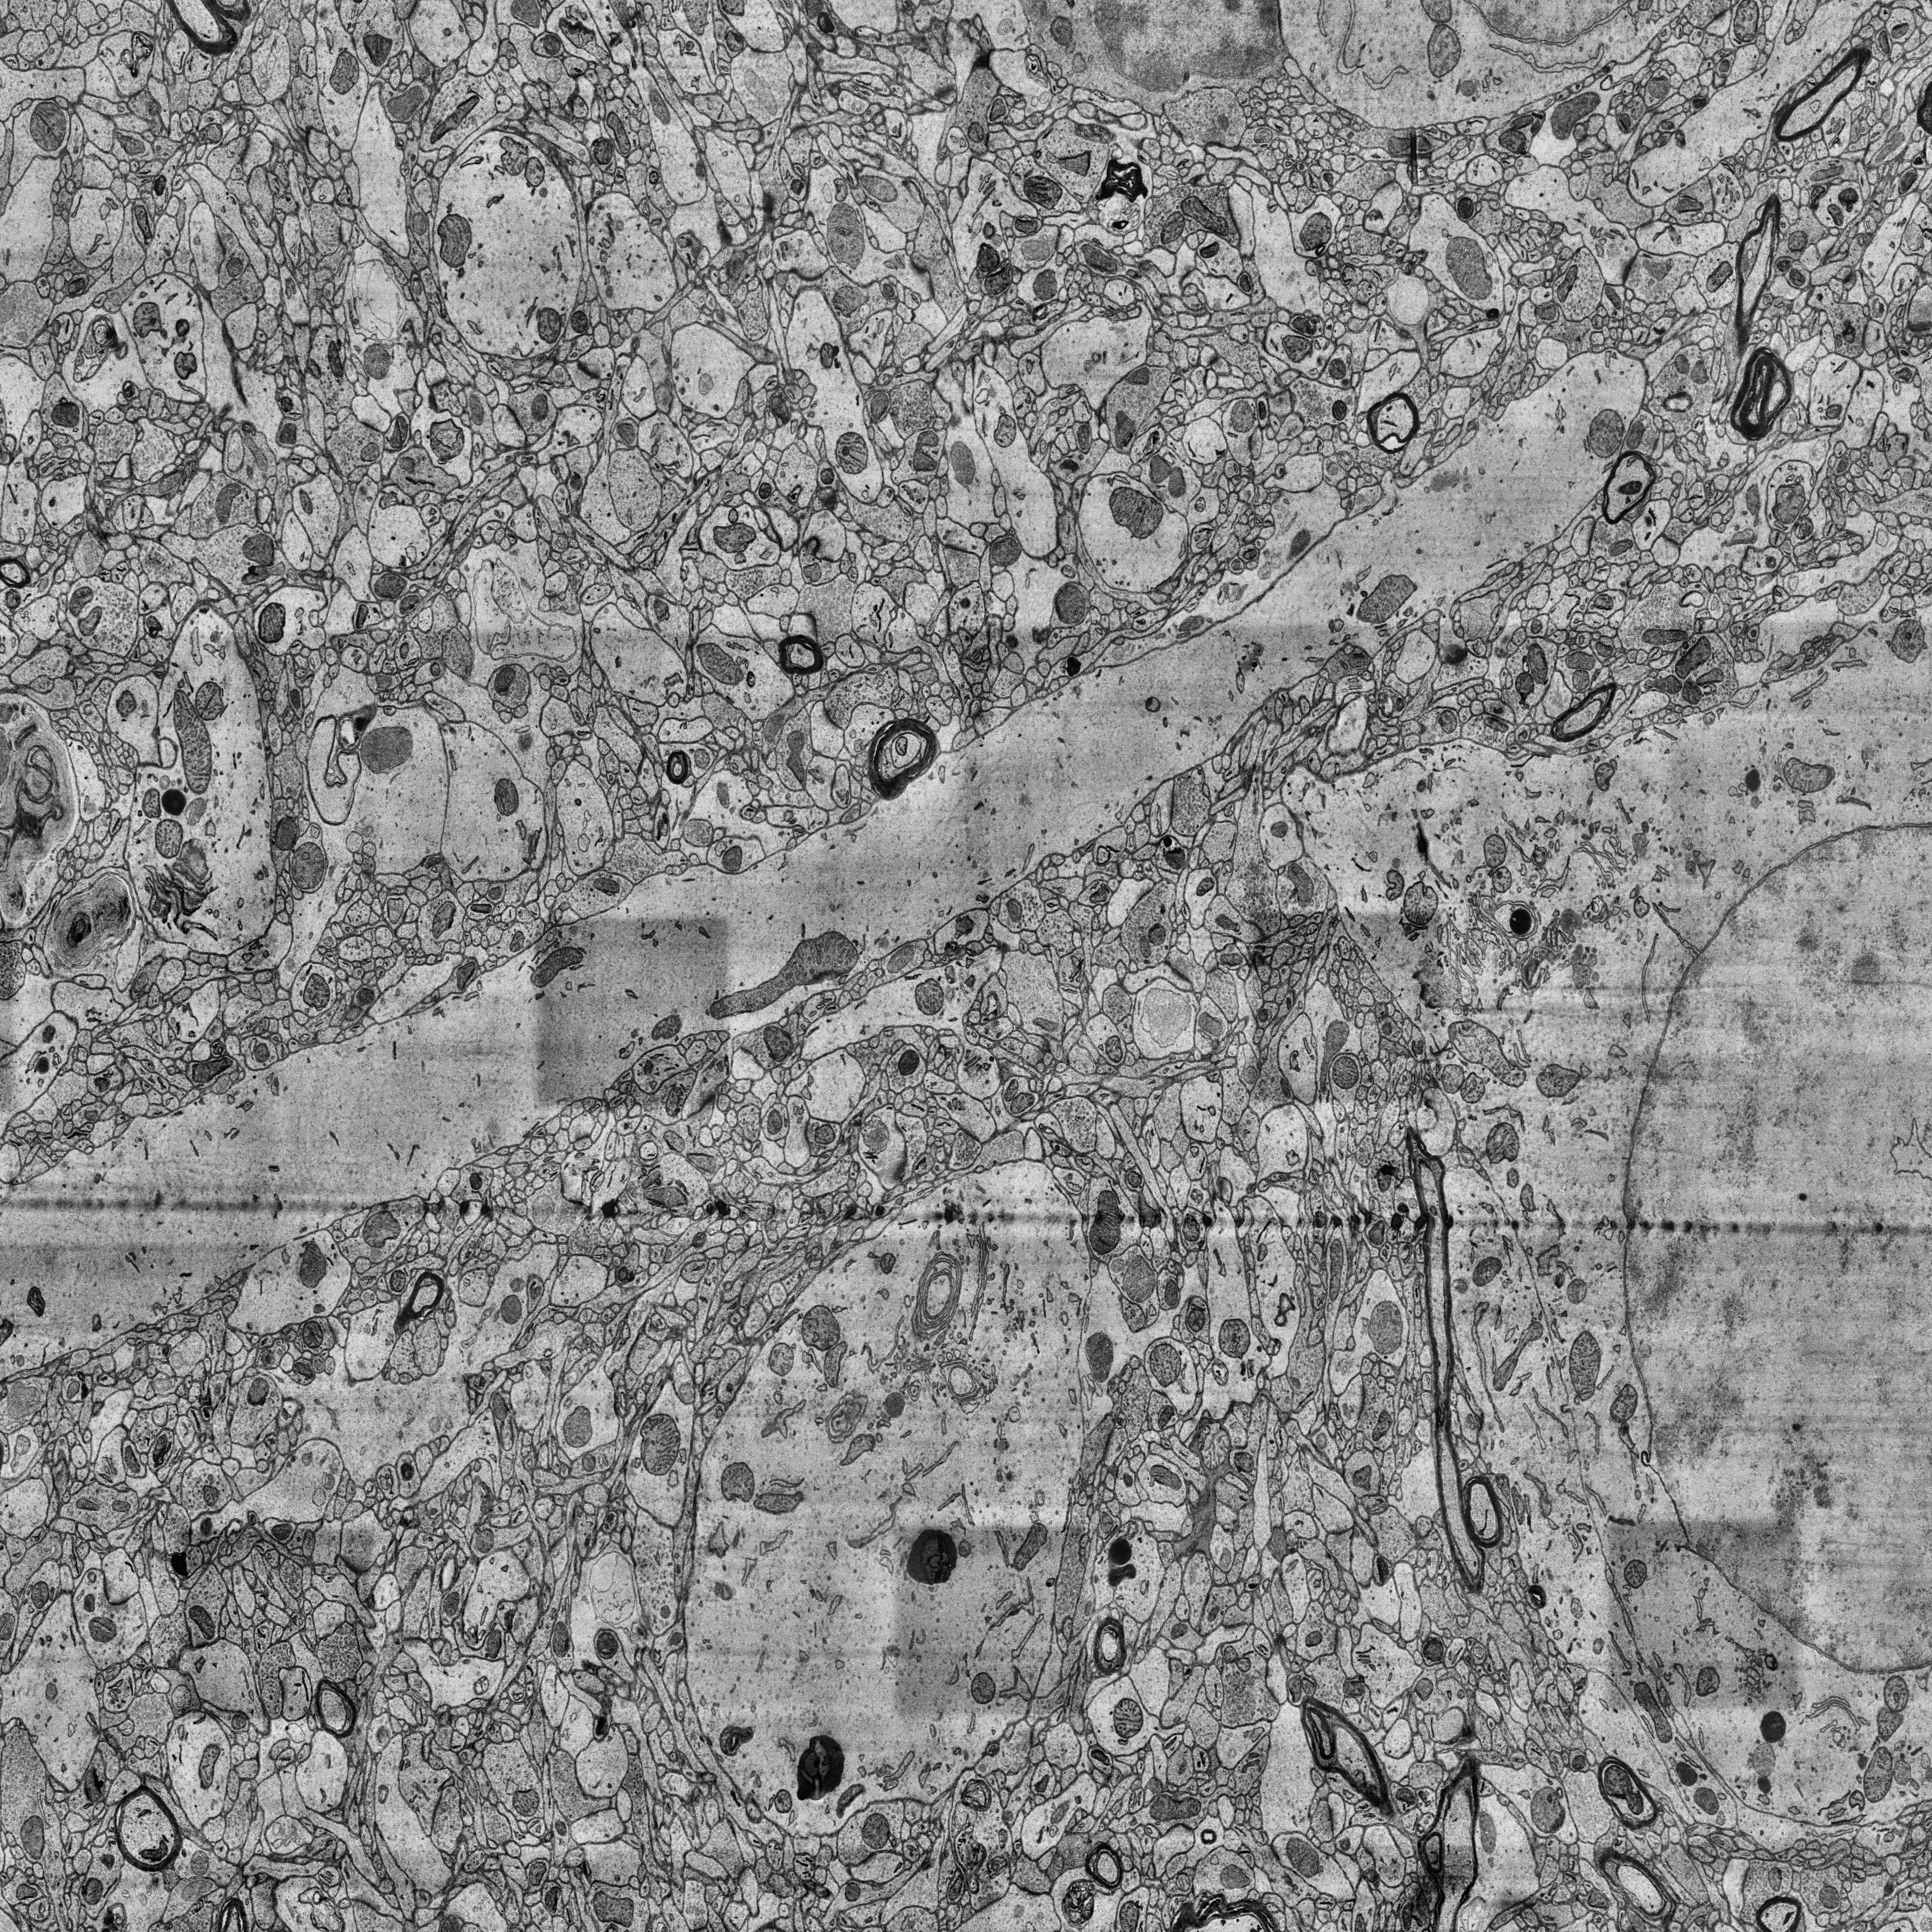
Electron microscopy slice of human cortex tissue
Slice depth (z): 315
Mitochondria instances in slice: 423